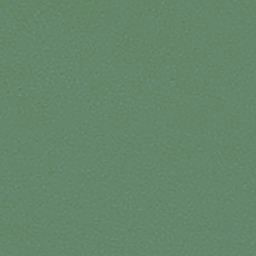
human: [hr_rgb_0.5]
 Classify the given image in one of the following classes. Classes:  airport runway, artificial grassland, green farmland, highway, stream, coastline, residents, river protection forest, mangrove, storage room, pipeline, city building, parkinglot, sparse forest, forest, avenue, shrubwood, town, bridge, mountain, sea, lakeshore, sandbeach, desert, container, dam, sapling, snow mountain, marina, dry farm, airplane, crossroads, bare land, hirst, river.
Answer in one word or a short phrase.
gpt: sea